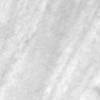
Label: change